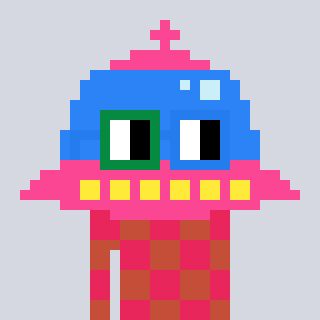
a pixel art character with square green and blue glasses, a ufo-shaped head and a rust-colored body on a cool background